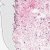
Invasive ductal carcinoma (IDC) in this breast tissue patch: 0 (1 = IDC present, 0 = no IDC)